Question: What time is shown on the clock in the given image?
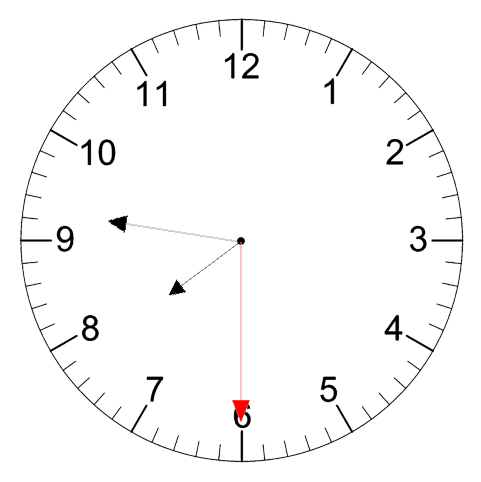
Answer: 07:46:30